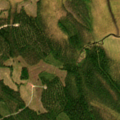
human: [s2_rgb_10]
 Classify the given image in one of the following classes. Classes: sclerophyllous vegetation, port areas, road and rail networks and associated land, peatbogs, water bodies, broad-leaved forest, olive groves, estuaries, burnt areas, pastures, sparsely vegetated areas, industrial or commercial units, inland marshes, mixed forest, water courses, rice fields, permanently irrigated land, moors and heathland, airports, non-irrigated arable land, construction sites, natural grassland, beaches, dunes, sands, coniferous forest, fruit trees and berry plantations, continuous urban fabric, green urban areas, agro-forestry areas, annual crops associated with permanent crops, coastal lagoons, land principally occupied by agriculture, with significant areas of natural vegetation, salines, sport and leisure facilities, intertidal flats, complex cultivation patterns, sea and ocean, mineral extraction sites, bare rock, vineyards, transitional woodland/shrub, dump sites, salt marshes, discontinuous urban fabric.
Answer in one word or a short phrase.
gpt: coniferous forest, mixed forest, transitional woodland/shrub, peatbogs